Question: im doing an application where user enter a value inside the text box then he press a button, both in the same user control. Then the result from the text box will show at the label of other user control. Both of the user control is in the same windows form.
Thanks!
<URL>

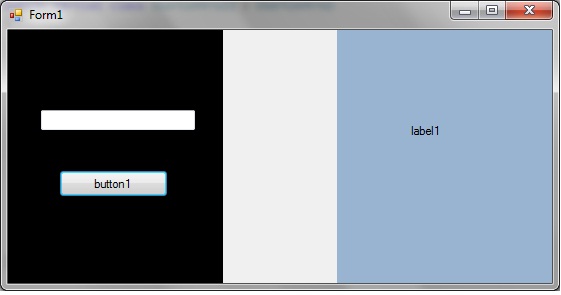
Answer: try this:
'''
public class FirstUserControl:UserControl
{
Public event EventHandler MyEvent;
//Public property in your first usercontrol
public string MyText
{
get{return this.textbox1.Text;} //textbox1 is the name of your textbox
}
private void MyButton_Clicked(/* args */)
{
if (MyEvent!=null)
{
MyEvent(null, null);
}
}
//other codes
}
public class SecondUserControl:UserControl
{
//Public property in your first usercontrol
public string MyText
{
set{this.label1.Text = value;} //label1 is the name of your label
}
//other codes
}
'''
then in your MainForm:
'''
public class MainForm:Forms
{
//Add two instance of the UserControls
public MainForm()
{
this.firstUserControl.MyEvent += MainWindow_myevent;
}
void MainWindow_myevent(object sender, EventArgs e)
{
this.secondUserControl.MyText = this.firstUserControl.MyText;
}
//other codes
}
'''